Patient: sex M, age 69
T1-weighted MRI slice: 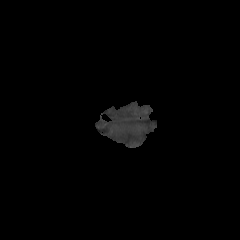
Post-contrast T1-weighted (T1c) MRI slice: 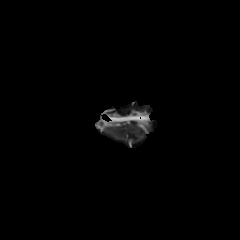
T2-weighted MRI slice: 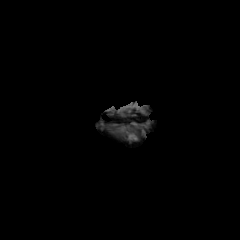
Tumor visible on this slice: yes
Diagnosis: Glioblastoma, IDH-wildtype
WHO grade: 4